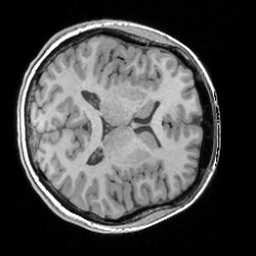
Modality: T1w
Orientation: axial
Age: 21
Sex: female